Field crop: maize
Growth stage: 2
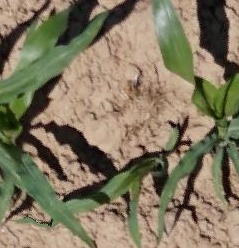
Species: maize